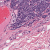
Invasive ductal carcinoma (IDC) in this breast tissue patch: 1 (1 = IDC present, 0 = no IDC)